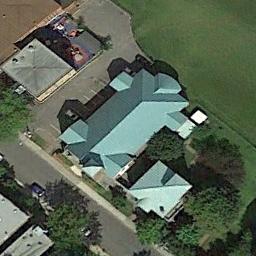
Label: church